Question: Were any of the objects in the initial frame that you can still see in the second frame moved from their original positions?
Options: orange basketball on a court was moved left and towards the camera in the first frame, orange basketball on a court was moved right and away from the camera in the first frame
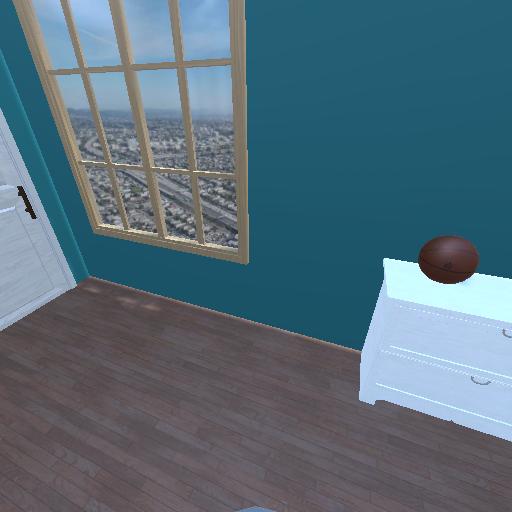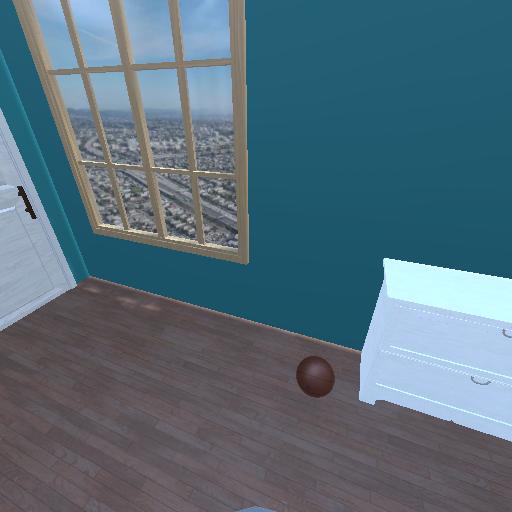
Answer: orange basketball on a court was moved left and towards the camera in the first frame